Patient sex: M
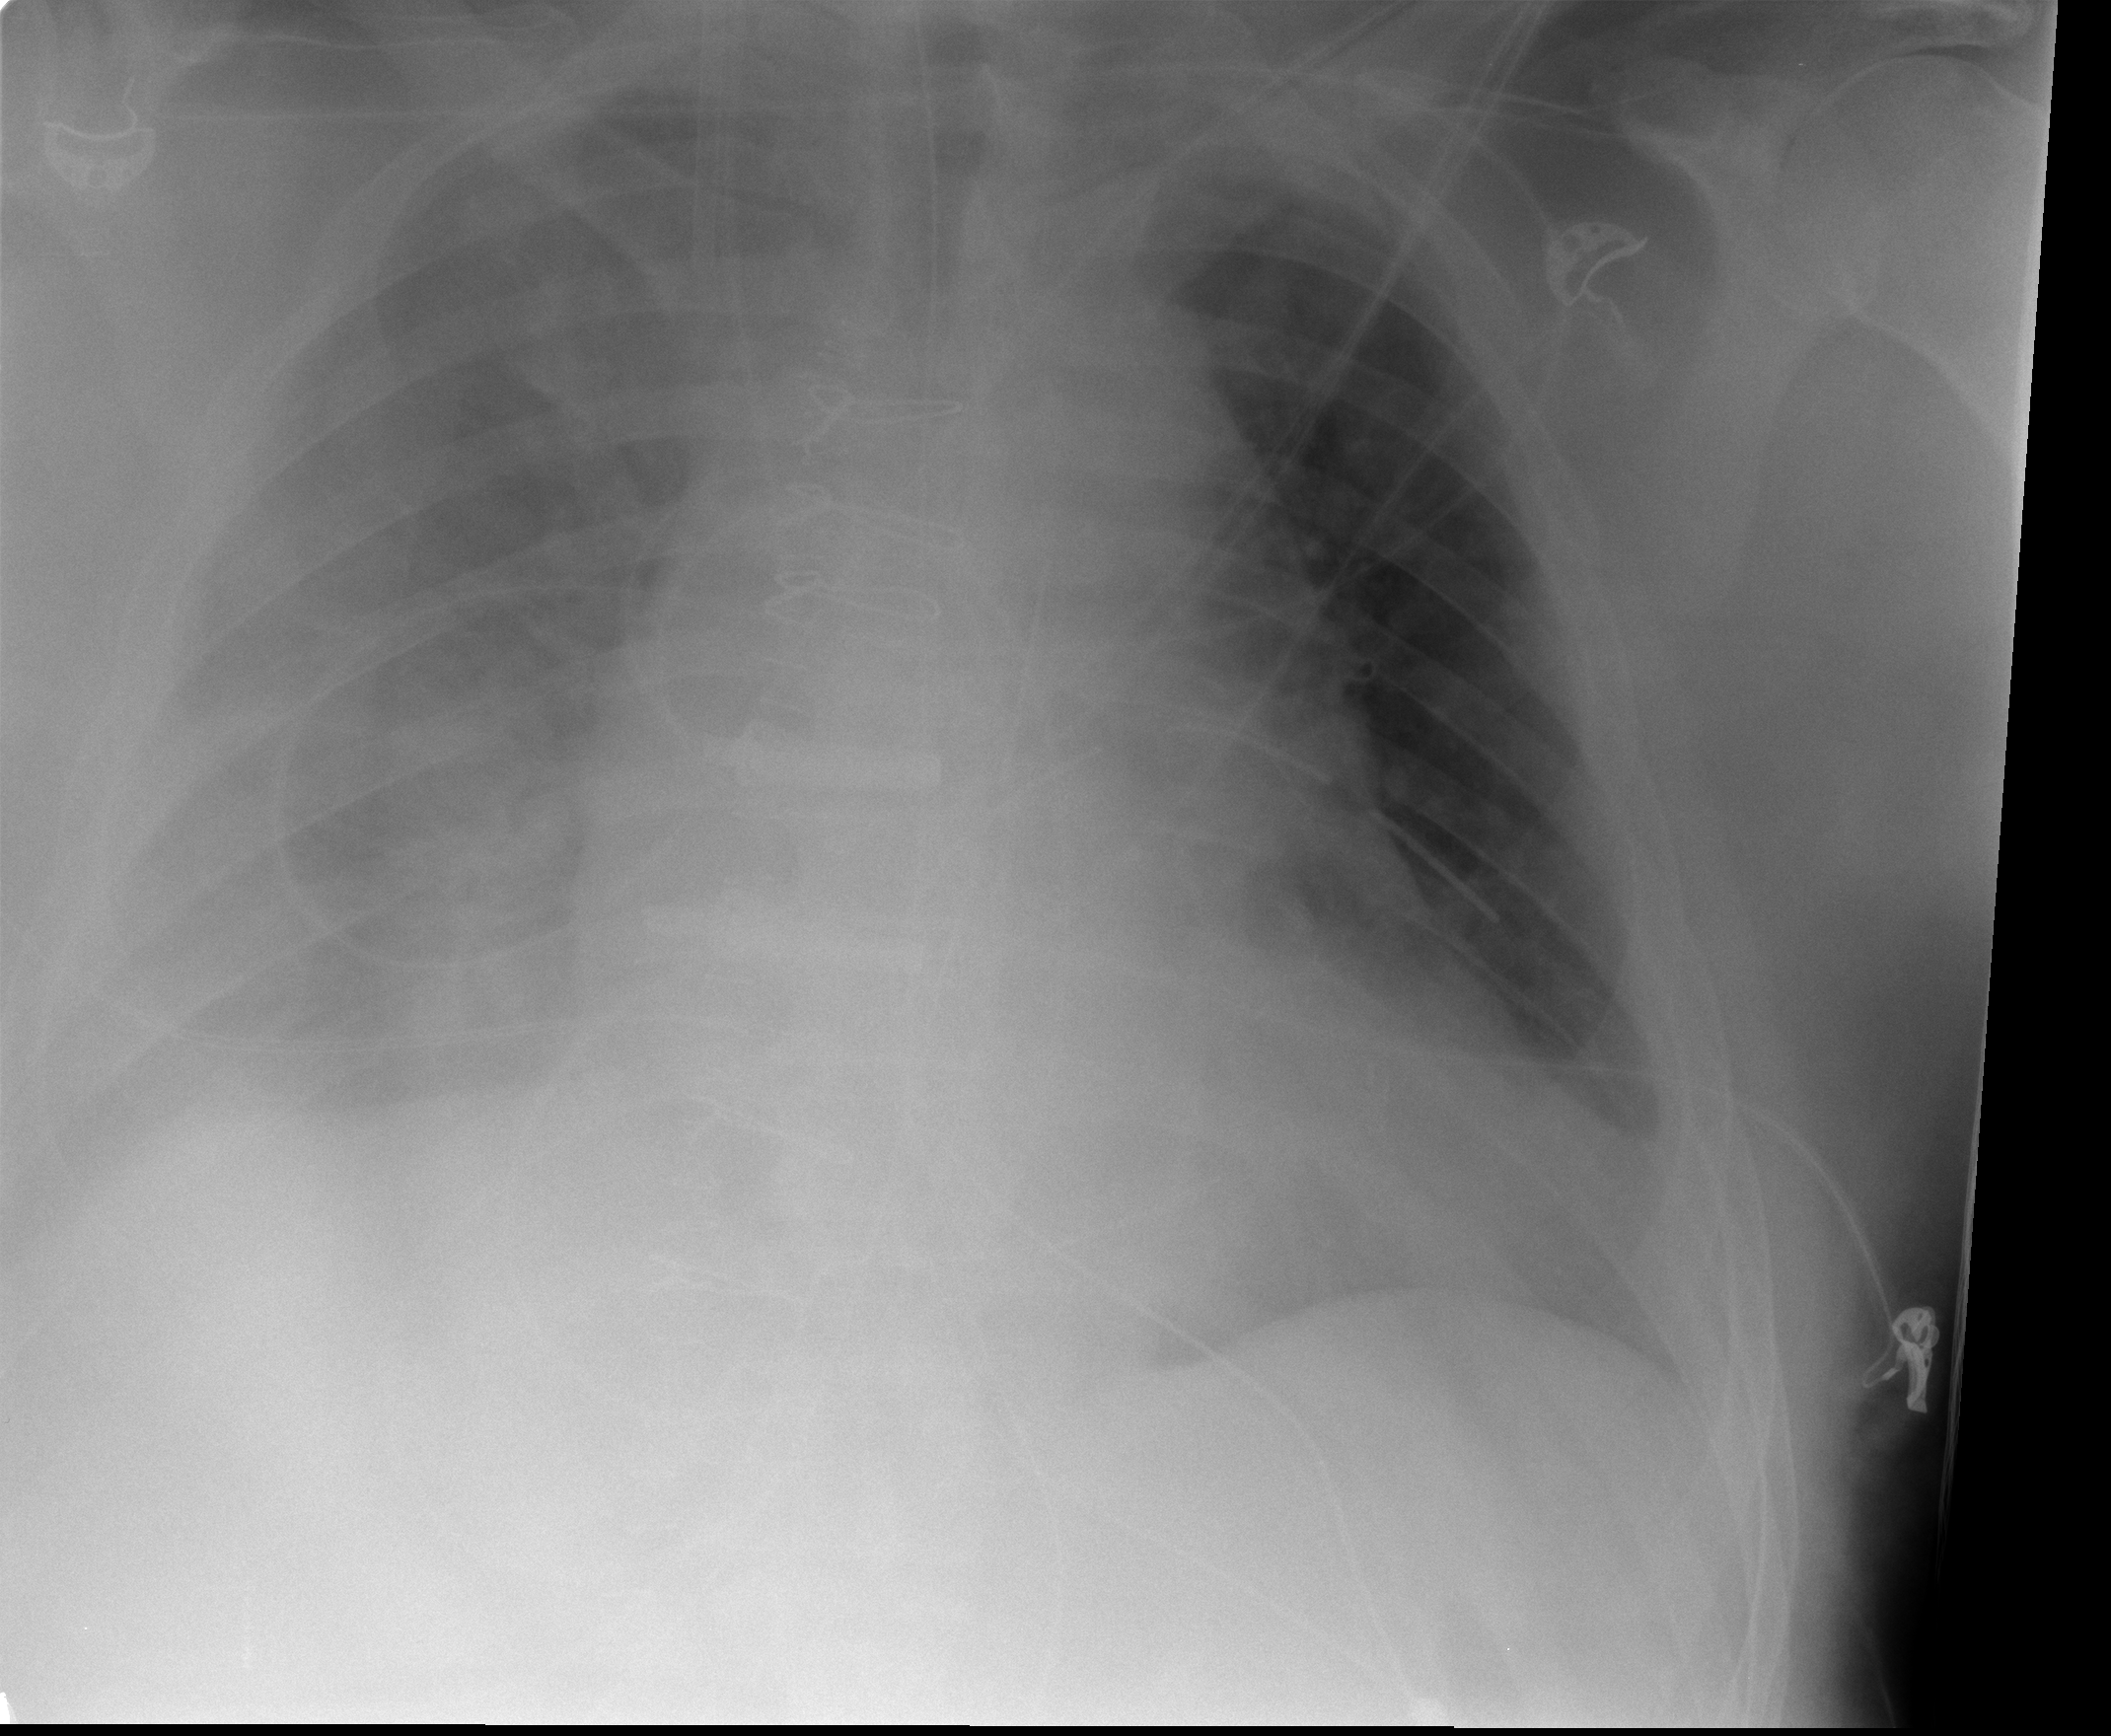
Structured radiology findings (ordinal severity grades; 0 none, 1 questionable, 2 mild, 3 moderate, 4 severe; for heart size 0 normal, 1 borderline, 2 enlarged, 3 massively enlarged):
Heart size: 1
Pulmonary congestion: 0
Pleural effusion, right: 3
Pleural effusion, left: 1
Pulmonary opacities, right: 0
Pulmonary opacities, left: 0
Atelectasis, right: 3
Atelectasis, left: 1